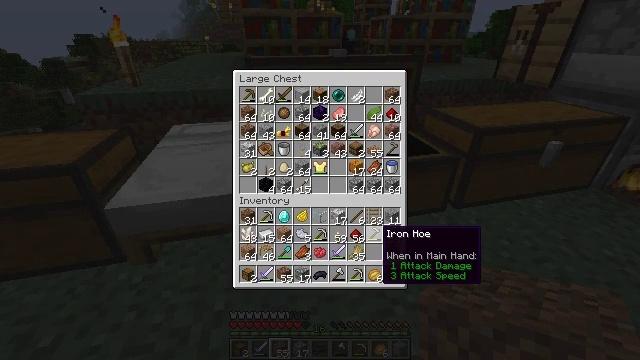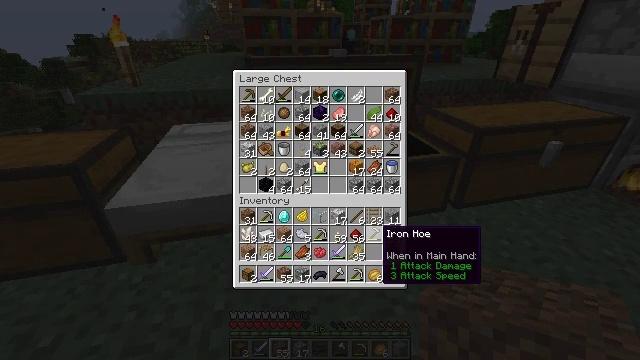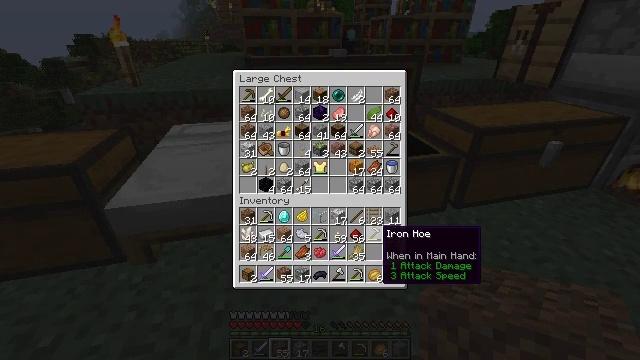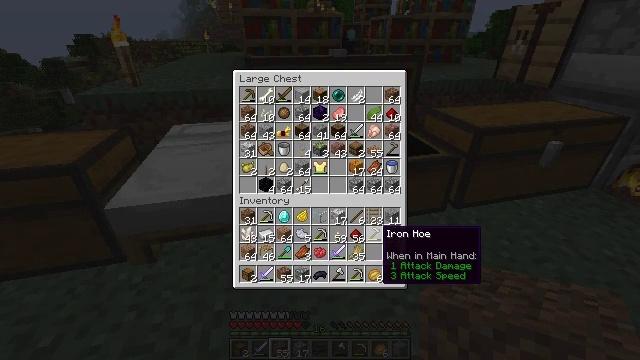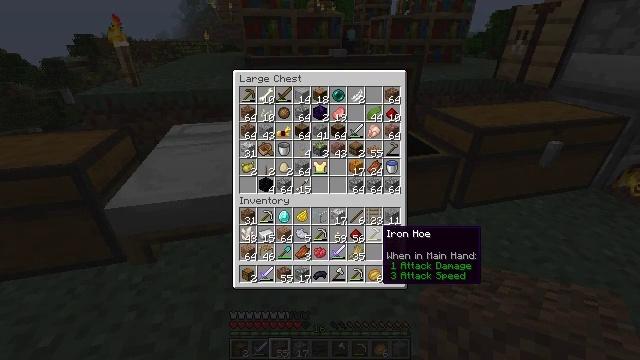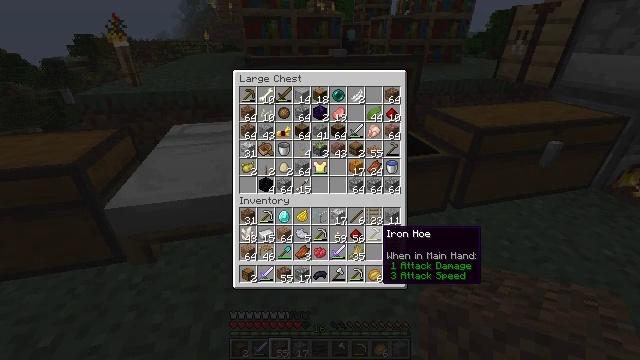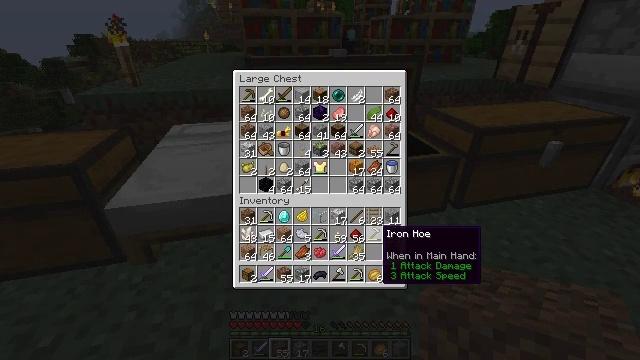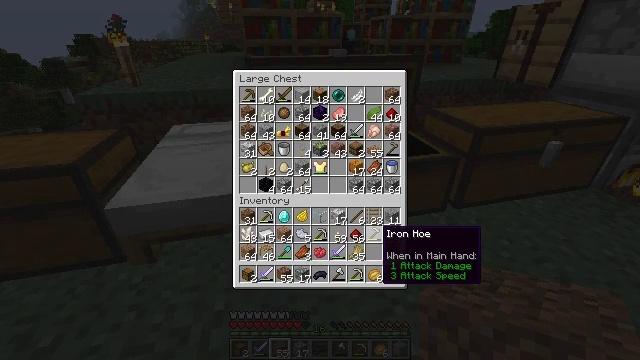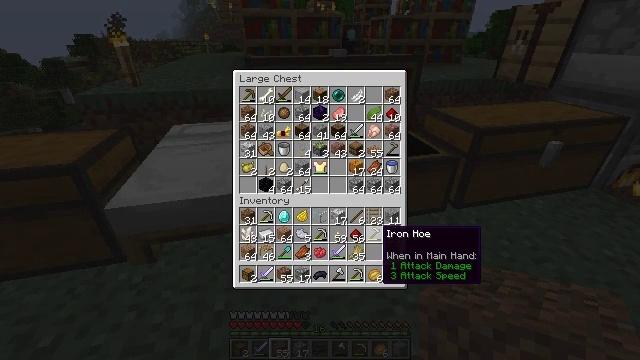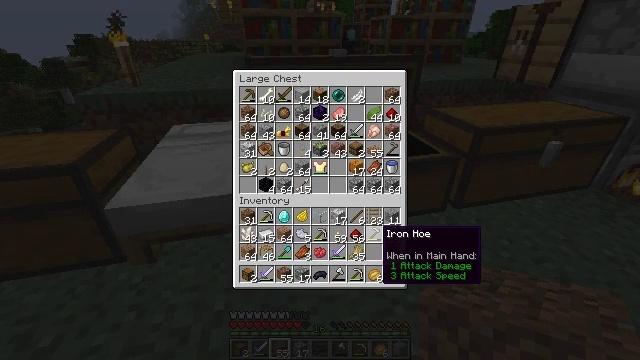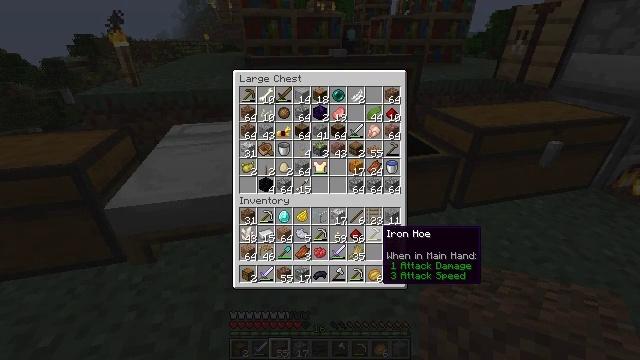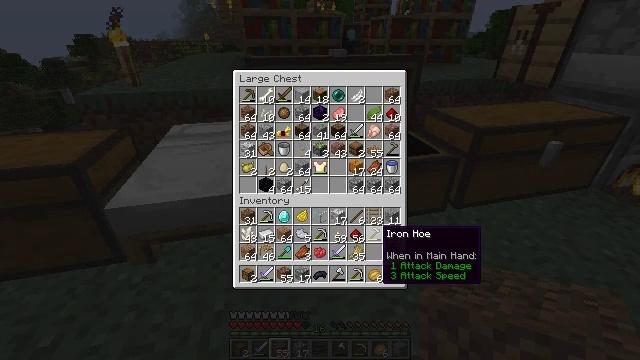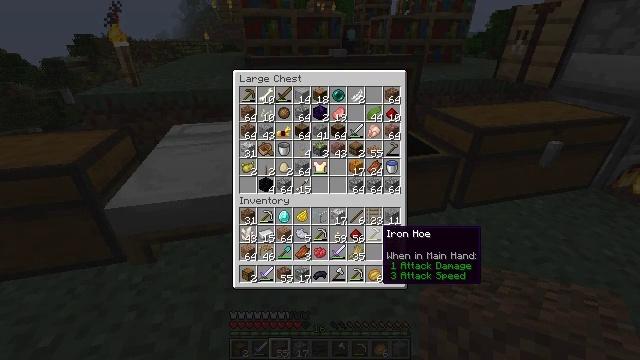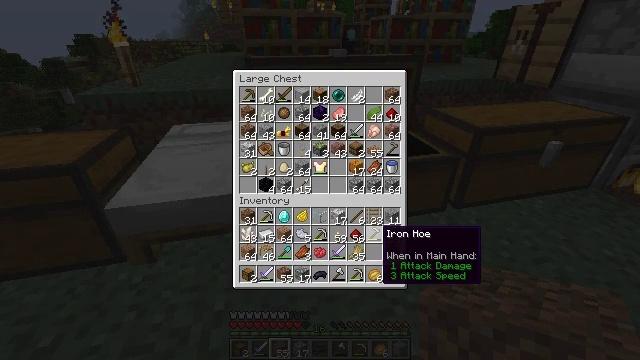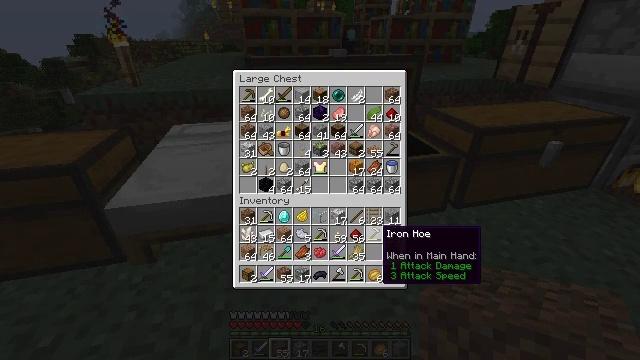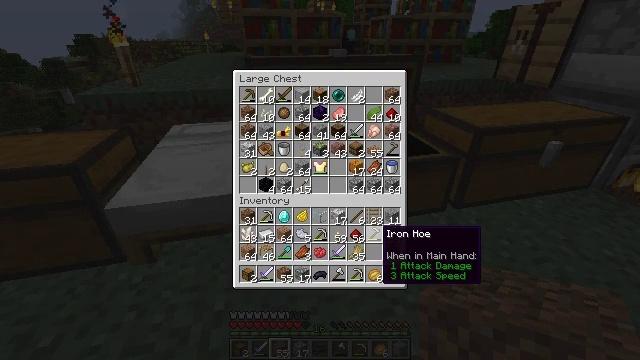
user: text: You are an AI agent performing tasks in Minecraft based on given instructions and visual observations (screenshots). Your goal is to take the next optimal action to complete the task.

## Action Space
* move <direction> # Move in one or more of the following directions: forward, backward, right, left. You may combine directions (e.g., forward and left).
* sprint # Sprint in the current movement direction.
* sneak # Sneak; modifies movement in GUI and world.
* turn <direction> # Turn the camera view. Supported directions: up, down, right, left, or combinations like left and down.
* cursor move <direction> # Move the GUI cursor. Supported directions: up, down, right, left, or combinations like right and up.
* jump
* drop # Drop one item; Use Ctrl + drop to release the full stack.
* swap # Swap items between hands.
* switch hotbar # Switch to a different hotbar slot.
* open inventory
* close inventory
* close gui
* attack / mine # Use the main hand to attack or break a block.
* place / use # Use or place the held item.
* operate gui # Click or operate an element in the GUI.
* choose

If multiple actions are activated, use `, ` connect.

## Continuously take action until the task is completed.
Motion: motion action
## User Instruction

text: Craft a jungle trapdoor.
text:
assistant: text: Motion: no_op
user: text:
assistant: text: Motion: no_op
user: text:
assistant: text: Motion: no_op
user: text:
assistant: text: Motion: no_op
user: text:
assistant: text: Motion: no_op
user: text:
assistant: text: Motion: no_op
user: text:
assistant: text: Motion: no_op
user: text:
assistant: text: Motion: no_op
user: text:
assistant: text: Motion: no_op
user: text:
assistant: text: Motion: no_op
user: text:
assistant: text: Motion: no_op
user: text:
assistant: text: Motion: no_op
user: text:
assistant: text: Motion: no_op
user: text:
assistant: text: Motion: no_op
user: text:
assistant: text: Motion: no_op
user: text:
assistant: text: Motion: no_op
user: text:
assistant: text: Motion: no_op
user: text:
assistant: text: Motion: no_op
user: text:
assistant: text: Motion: no_op
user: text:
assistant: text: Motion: no_op
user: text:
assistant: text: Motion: no_op
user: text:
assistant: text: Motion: no_op
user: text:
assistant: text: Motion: no_op
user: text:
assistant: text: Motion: no_op
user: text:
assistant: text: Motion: no_op
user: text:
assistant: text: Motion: no_op
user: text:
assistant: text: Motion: no_op
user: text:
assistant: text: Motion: no_op
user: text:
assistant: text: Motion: no_op
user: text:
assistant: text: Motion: no_op